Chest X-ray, PA view. Patient: 56 years old, sex M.
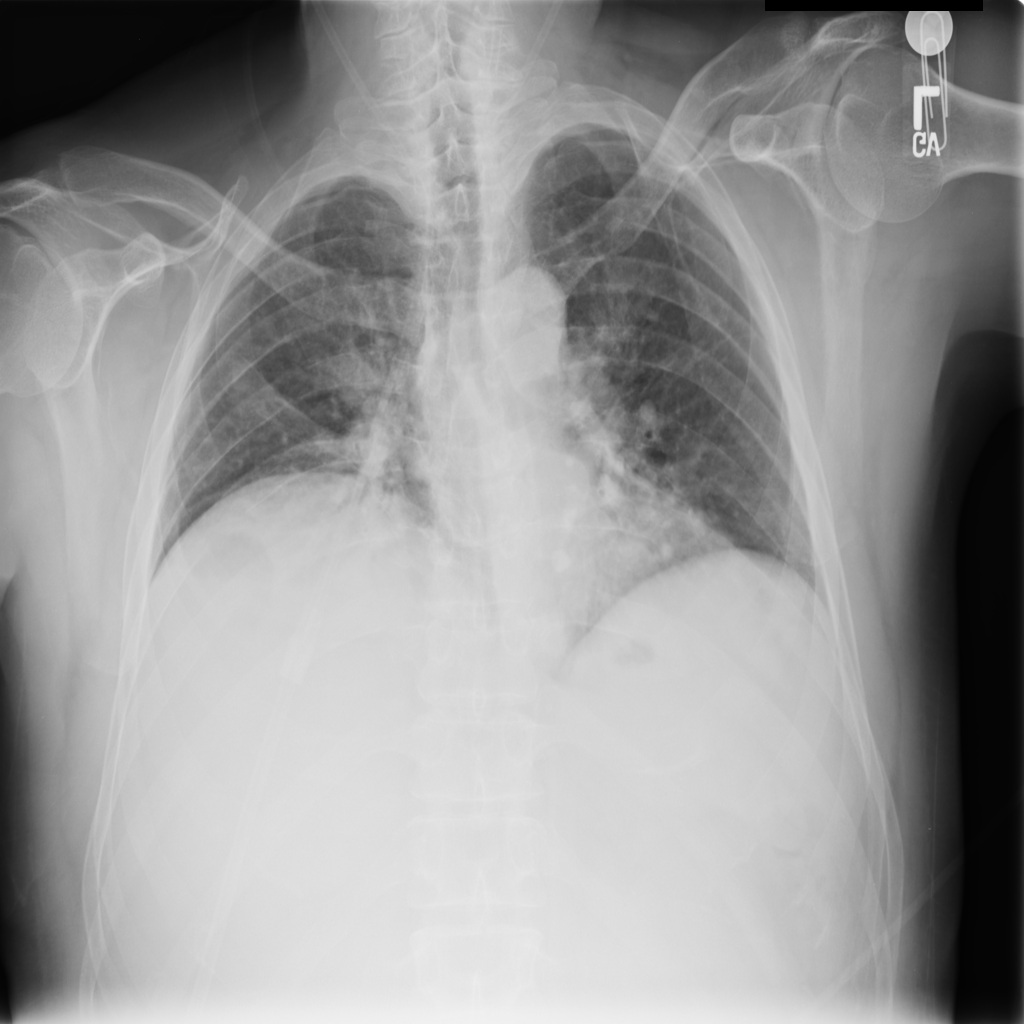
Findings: Atelectasis